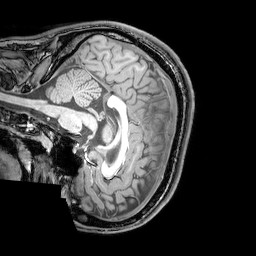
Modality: T1w
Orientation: sagittal
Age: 21
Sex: male
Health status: healthy
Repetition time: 0.081 s
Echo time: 0.037 s